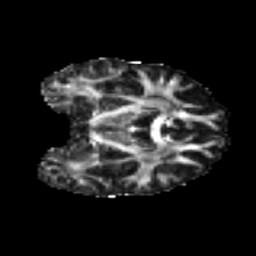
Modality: FA
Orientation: coronal
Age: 52
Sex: female
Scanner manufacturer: ge
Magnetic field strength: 3 T
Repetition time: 7.8 s
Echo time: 0.0606 s